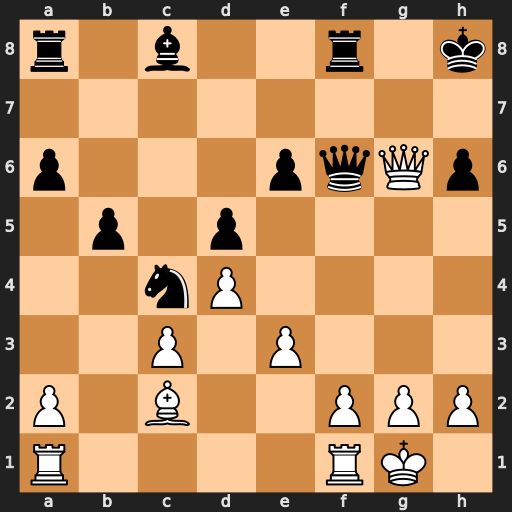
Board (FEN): r1b2r1k/8/p3pqQp/1p1p4/2nP4/2P1P3/P1B2PPP/R4RK1
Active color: w
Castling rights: -
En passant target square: -
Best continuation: Qh7#